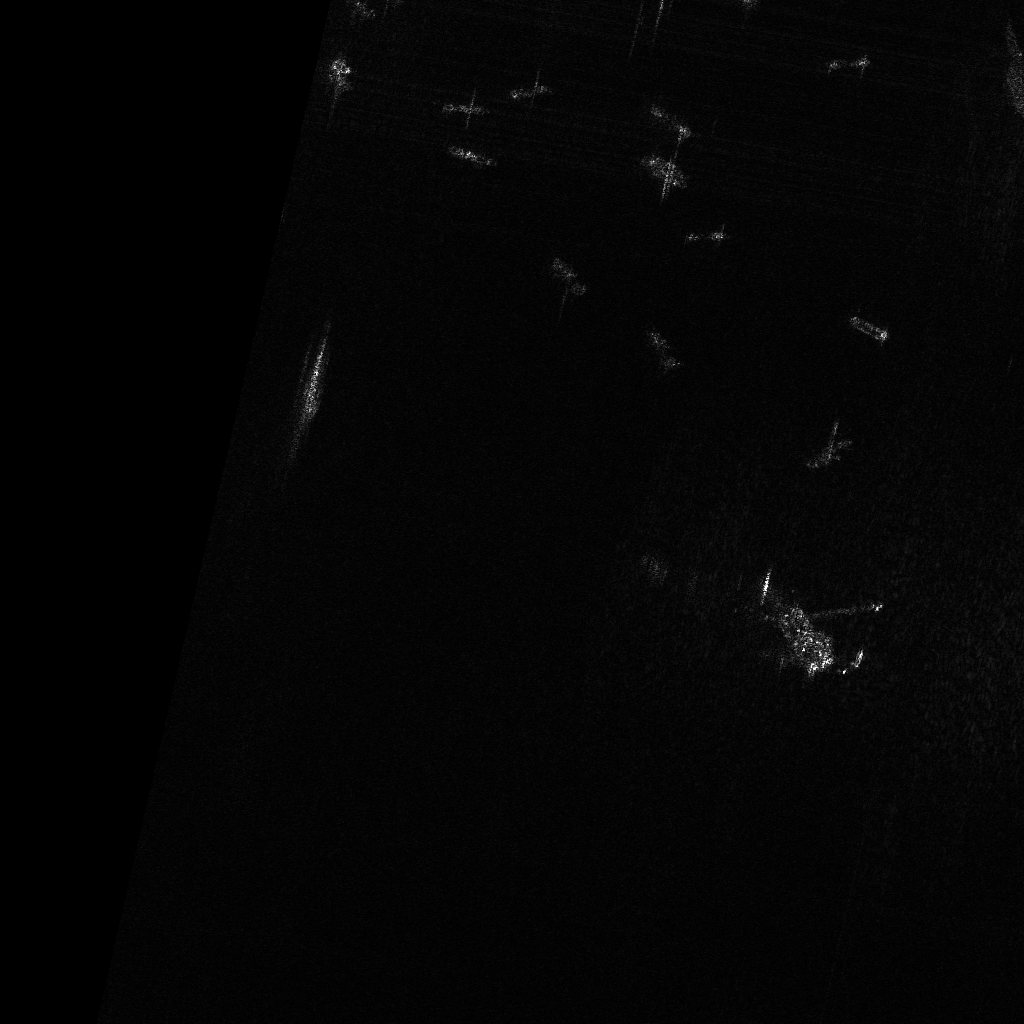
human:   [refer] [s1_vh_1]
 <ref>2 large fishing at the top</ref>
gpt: <box>[[43, 14, 48, 15, 17], [30, 6, 35, 8, 86]]</box>

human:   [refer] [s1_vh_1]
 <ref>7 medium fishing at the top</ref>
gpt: <box>[[44, 8, 45, 12, 86], [62, 11, 67, 12, 34], [50, 6, 52, 10, 80], [68, 20, 69, 25, 84], [62, 15, 67, 16, 32], [62, 15, 66, 17, 36], [53, 26, 57, 27, 49]]</box>

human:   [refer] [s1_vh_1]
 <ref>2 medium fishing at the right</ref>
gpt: <box>[[82, 31, 86, 32, 29], [79, 41, 81, 46, 51]]</box>

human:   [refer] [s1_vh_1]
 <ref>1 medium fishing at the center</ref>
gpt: <box>[[62, 33, 66, 34, 54]]</box>